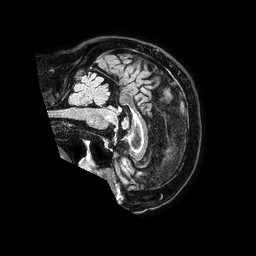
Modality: FLAIR
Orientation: sagittal
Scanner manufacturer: philips
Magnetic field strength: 1.5 T
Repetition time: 4.8 s
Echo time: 0.3 s